Aerial crown-view tile of a tropical tree (Barro Colorado Island, Panama), acquired 20250512:
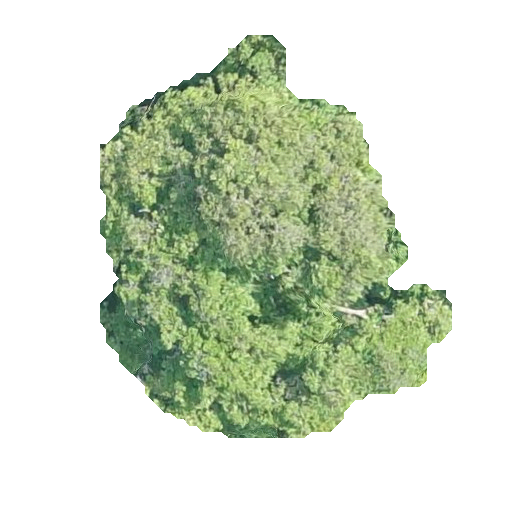
Species: Prioria copaifera
GBIF accepted scientific name: Prioria copaifera
Crown area: 140.419 m²